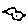
Label: bird